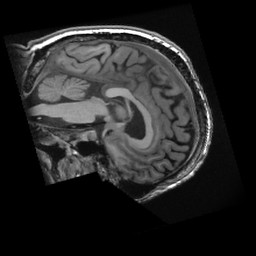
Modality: T1w
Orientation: sagittal
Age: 51
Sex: male
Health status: healthy
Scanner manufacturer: ge
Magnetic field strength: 3 T
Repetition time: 0.008384 s
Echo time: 0.003108 s